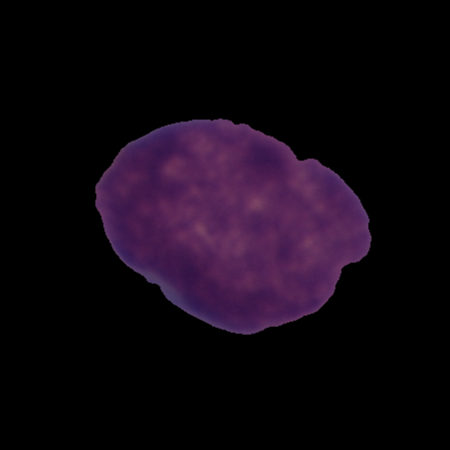
Label: cancer